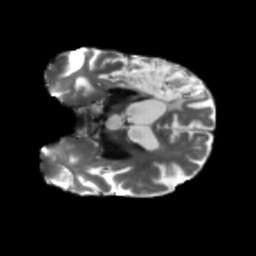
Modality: T2w
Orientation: coronal
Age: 71
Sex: male
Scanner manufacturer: siemens
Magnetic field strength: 3 T
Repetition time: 5.47 s
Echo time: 0.0854 s